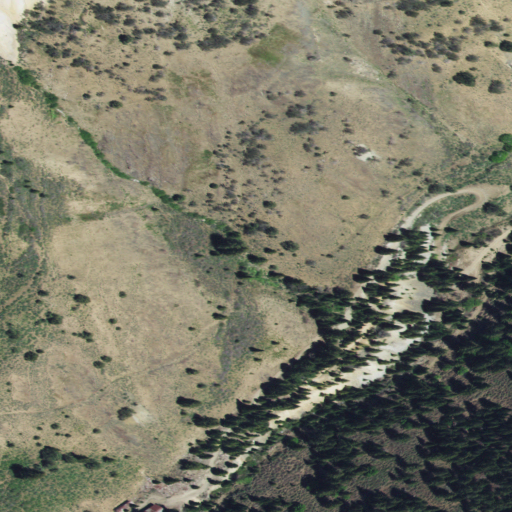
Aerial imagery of valley in Idaho named Leviathan Gulch containing shrub, evergreen forest, grassland, and open development